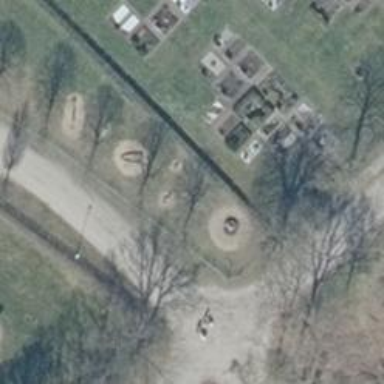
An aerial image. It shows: Playground with roundabout.